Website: bh-photo
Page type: payment
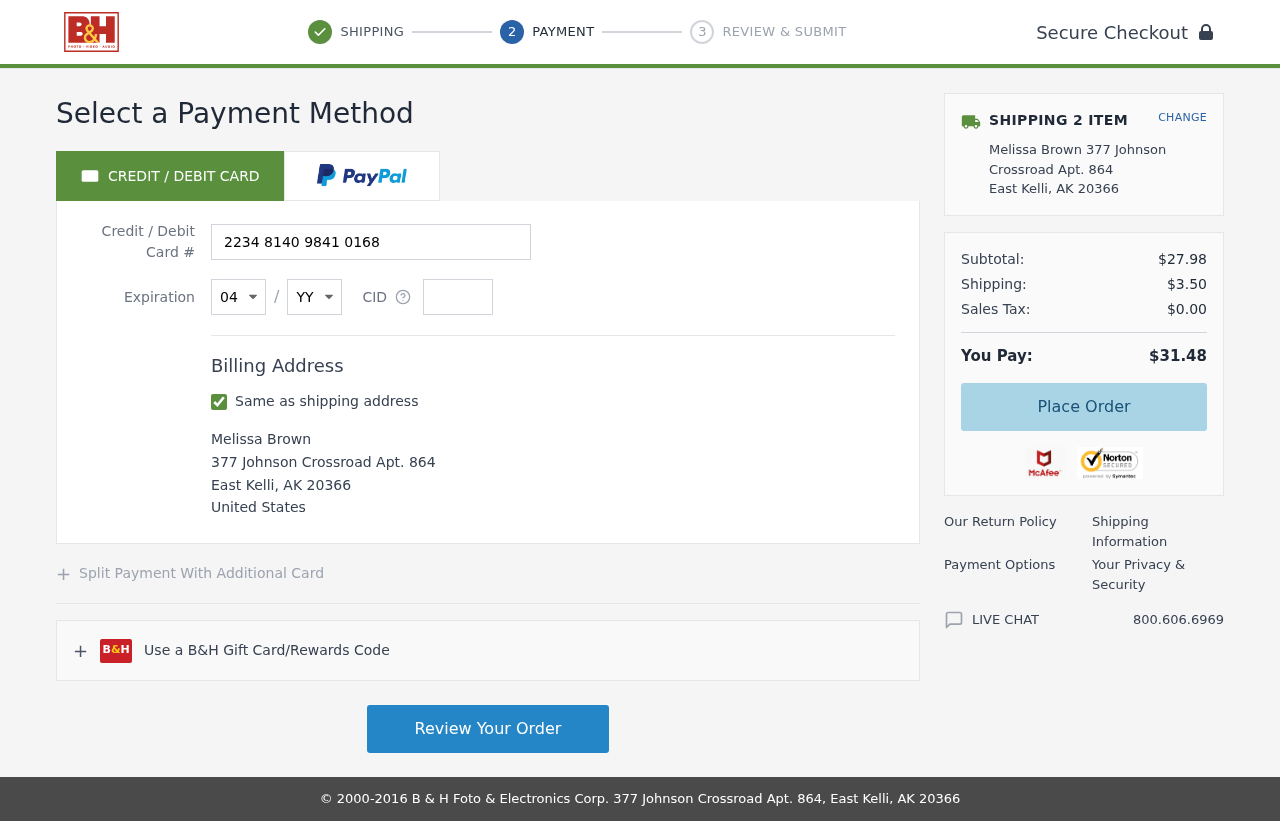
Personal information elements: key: PII_CARD_CVV
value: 793
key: PII_CARD_EXPIRY_MONTH
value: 04
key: PII_CARD_EXPIRY_YEAR
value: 30
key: PII_CARD_NUMBER
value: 2234 8140 9841 0168
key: PII_CITY
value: East Kelli
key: PII_COUNTRY
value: United States
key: PII_FULLNAME
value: Melissa Brown
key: PII_POSTCODE
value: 20366
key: PII_STATE_ABBR
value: AK
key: PII_STREET
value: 377 Johnson Crossroad Apt. 864
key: PII_FULLNAME2
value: Melissa Brown
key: PII_STREET2
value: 377 Johnson Crossroad Apt. 864
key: PII_CITY2
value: East Kelli
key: PII_STATE_ABBR2
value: AK
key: PII_POSTCODE2
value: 20366
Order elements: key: ORDER_NUM_ITEMS
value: SHIPPING 2 ITEM
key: ORDER_SUBTOTAL
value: $27.98
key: ORDER_SHIPPING_COST
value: $3.50
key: ORDER_TAX
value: $0.00
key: ORDER_TOTAL
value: $31.48